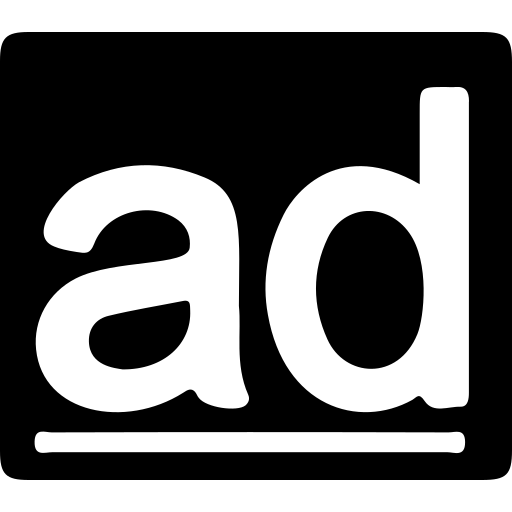
Tags: icon, FontAwesome, fa-icon, brand, adversal